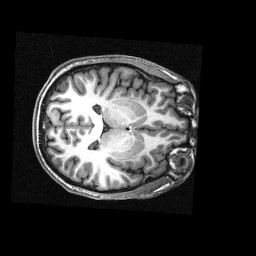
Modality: T1w
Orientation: axial
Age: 21
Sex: male